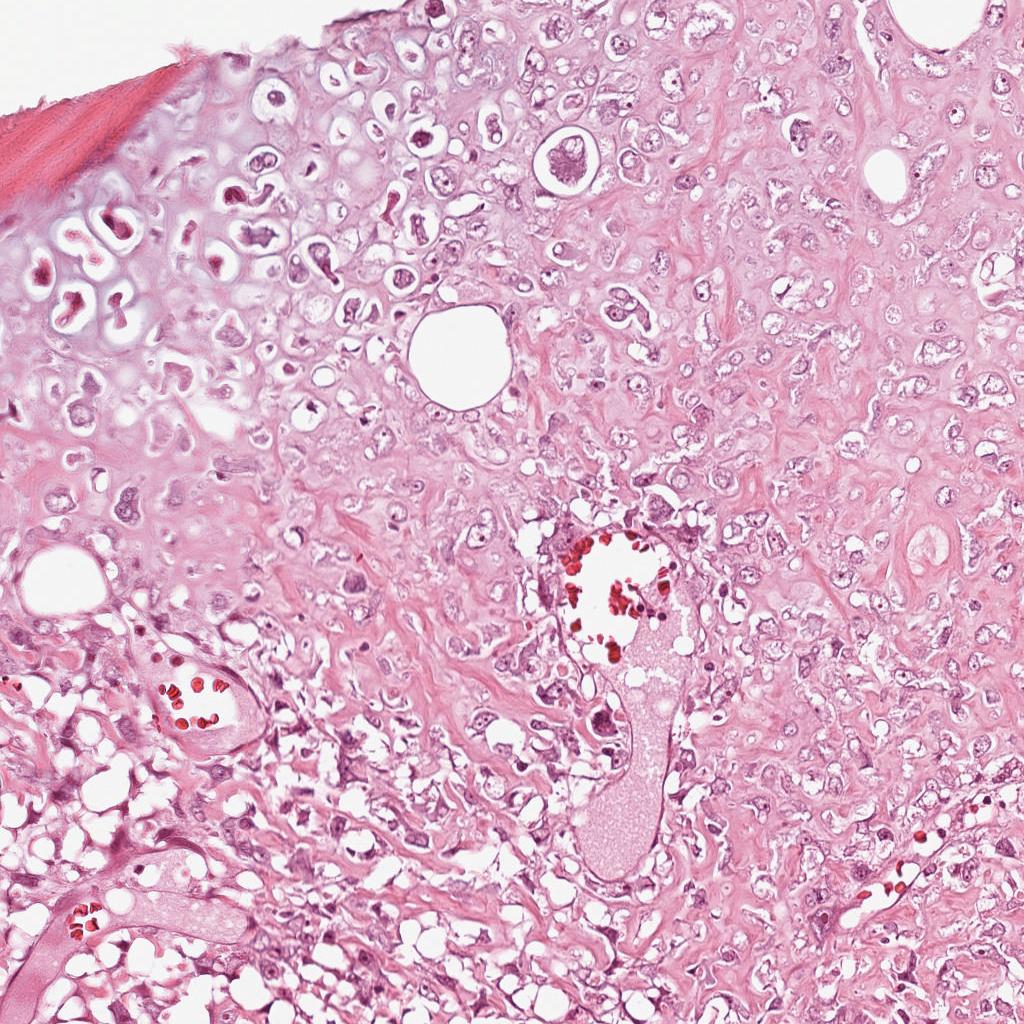
Label: Viable